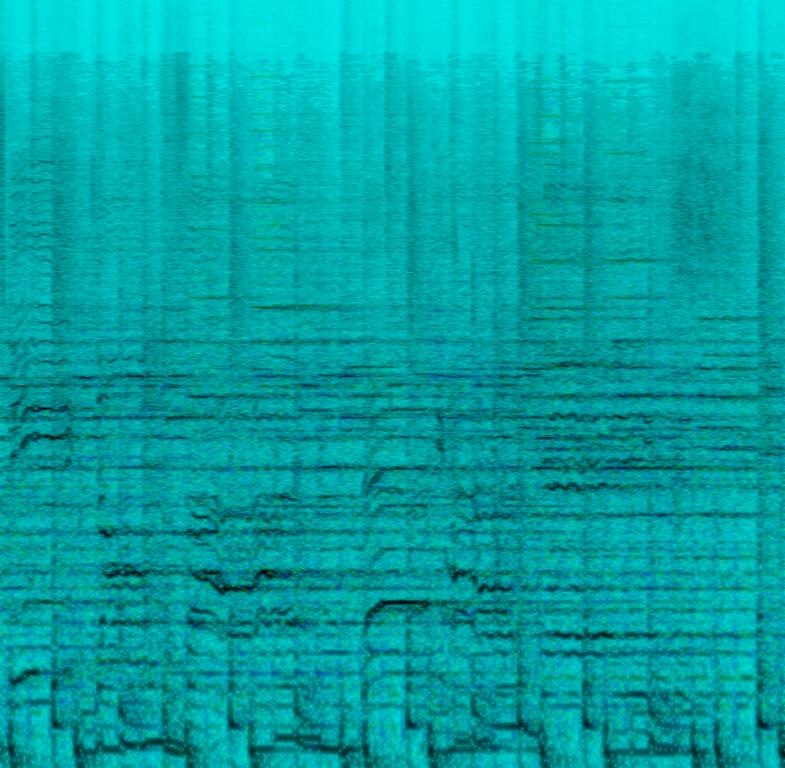
The Alternative/indie song features harmonizing male vocals singing over groovy bass, punchy kick and snare hits, straight piano chords, synth lead melody and arpeggiated synth melody. It sounds groovy and addictive - like something you would hear in clubs during the 80s.